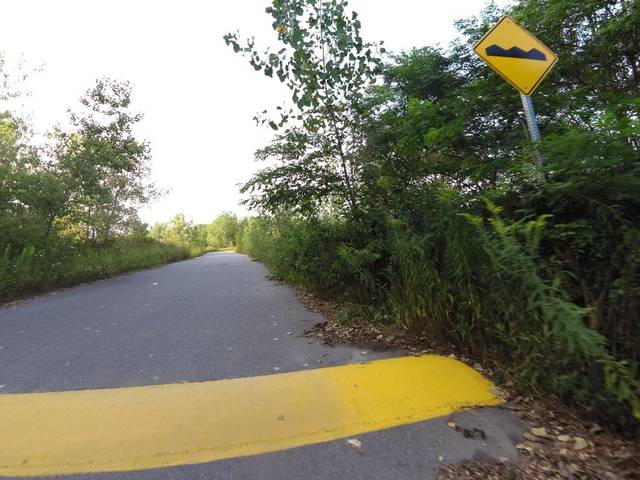
Region: Canada
Coordinates: 43.617, -79.343